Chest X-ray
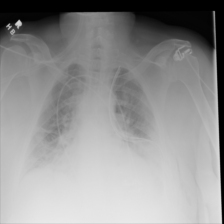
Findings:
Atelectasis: positive
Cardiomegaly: negative
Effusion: negative
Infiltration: negative
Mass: negative
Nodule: negative
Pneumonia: negative
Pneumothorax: negative
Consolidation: negative
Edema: negative
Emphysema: negative
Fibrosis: negative
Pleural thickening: negative
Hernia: negative